Question: I have a line declared with two points [x1,y1,x2,y2] and I have a new point (Nx,Ny) to which I have to first rotate the line and then move it towards it.
Here's a picture to get it clear:

I have tried with this function but I can't manage to accomplish the rotation, I'm using TkInter and Python:
'''
def rotateLine(self,dx,dy): # x and y are the differences between x1,nx and y1,ny
angle= math.atan2(dy,dx)
print "angle",angle
newx = ((x1)*math.cos(angle)-(y1)*math.sin(angle))
newy = ((x1)*math.sin(angle)+(y1)*math.cos(angle))
self.panel.coords(self.robot,newx,newy,newx+10,newy+30) # I always add 10 in x and 30 in y to maintain de size of the line
self.panel.update()
'''
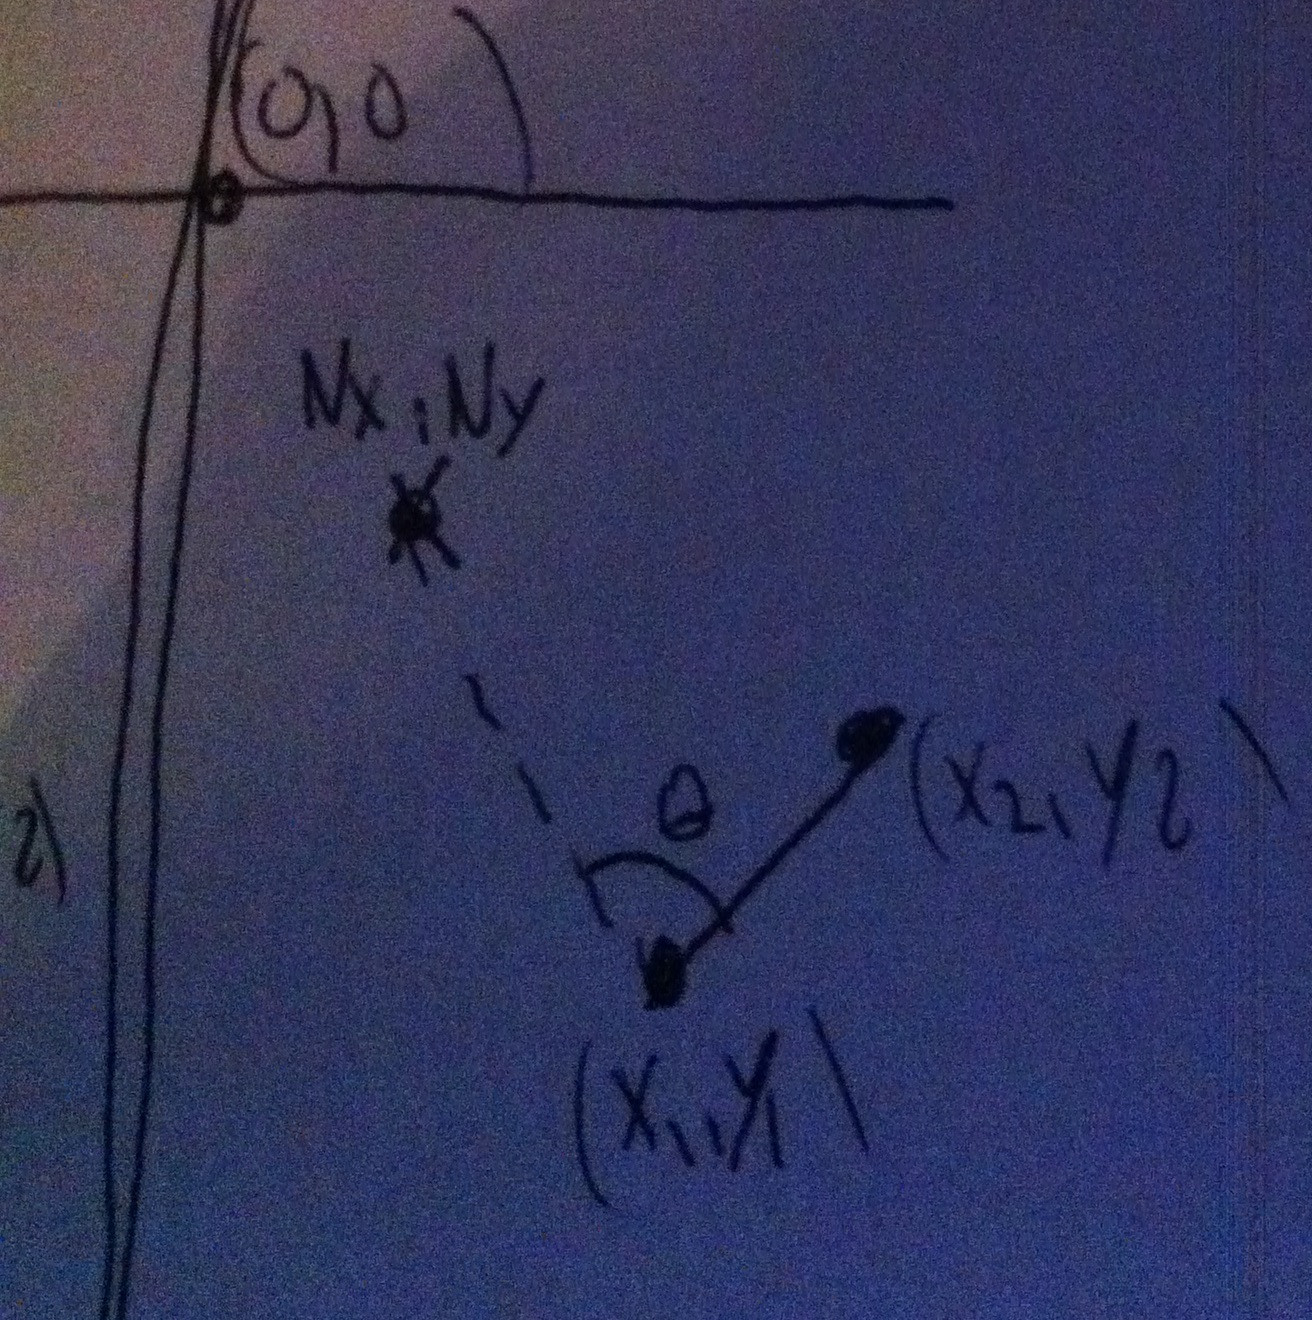
Answer: I'm not familiar with TkInter, but by making an educated guess it seems that the inputs to self.panel.coords are the handle for the line and the four co-ordinates. By setting the co-ords to (x,y,x+10,y+30), you are always going to have a line segment of the same length AND angle, the only thing you are actually setting is the origin of the line.
Are you supposed to stretch the line from (x1,y1) to (nx,ny) or move the segment along the line between the points?
Also, when you calculate newx and newy, you need to centre it about the point (x1,y1). Therefore, each place you have (x1), you need (x2-x1), and similar for y1. You also then need to add x1 and y1 back in, because the formula you are using is for a rotation about the origin. The equations should then be
'''
newx = ((x2-x1)*math.cos(angle)-(y2-y1)*math.sin(angle)) + x1
newy = ((x2-x1)*math.sin(angle)+(y2-y1)*math.cos(angle)) + y1
'''
If the first thing you want to do is rotate the line segment towards the new point, then you should try
'''
self.panel.coords(self.robot,x1,y1,newx,newy)
'''
The preservation of the length of the line should have been preserved in your calculation of the new point. Moving the line segment is a simple matter of translating both points using the angle from the vertical and by the distance between (newx,newy) and (Nx,Ny).